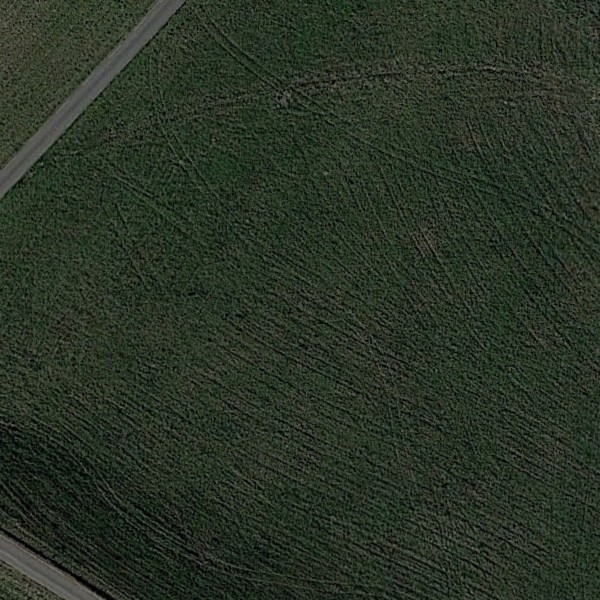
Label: Meadow